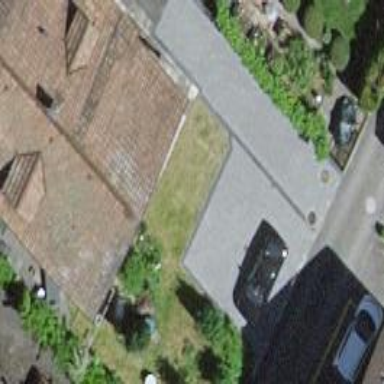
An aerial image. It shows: Building with gabled roof.